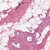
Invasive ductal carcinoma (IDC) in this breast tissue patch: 0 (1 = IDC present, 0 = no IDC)